Question: I am trying to create an input field in the Admin Panel where the user can enter multiple values. I stumbled upon the 'multiline' frontend type which seems to be perfect for what I'm intending. I added the field to the Admin Panel like so:
:
'''
...
<fields>
<notification_recipients>
<frontend_type>multiline</frontend_type>
<line_count>10</line_count>
...
'''
But there are two problems:
-

Also, the "line count" argument isn't respected when rendering the field(s), as you can see in the screenshot. I found out about "line count" from :
'''
class Varien_Data_Form_Element_Multiline extends Varien_Data_Form_Element_Abstract
...
public function getElementHtml()
{
...
$lineCount = $this->getLineCount();
'''
So now my question is: Should I avoid using this field type because it's buggy (I could hardly find any references to this field type on the net) or am I doing something wrong?
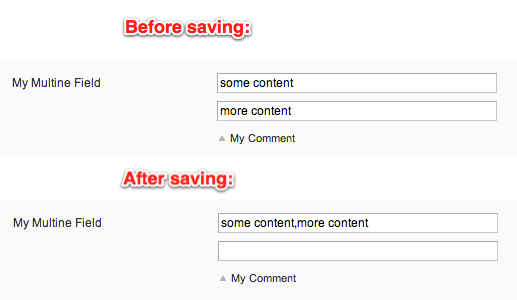
Answer: So, after some more hours of research it seems that this field can't be used reliably.